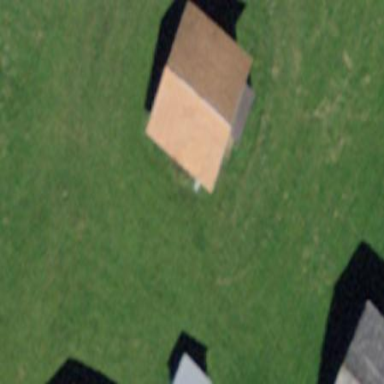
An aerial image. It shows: Barn.